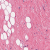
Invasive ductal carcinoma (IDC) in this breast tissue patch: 0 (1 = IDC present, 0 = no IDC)